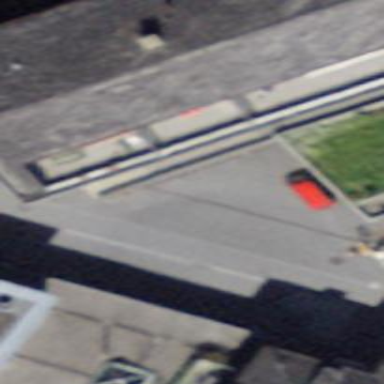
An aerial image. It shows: Building that serves as post office.